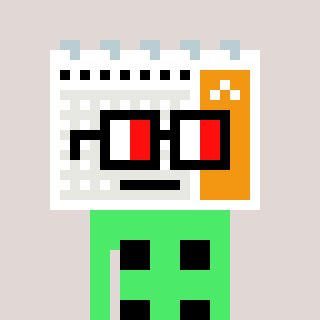
a pixel art character with square glasses with black frames and red eyes, a calendar-shaped head and a teal-colored body on a warm background